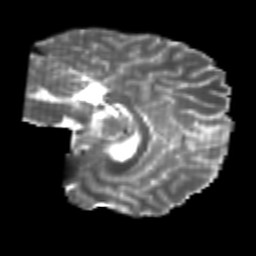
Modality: T2w
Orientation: sagittal
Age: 21
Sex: male
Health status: healthy
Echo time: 0.074 s